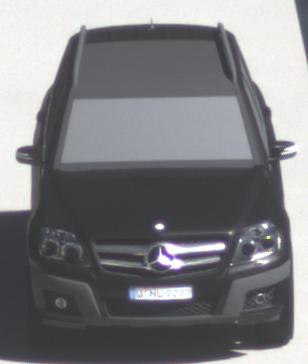
Make: Mercedes-Benz
Model: GLK 280
Detailed model: GLK-Class (204)
Model produced from: 2008/10
Model produced until: 2009/04
Doors: 5
Color: black
Road condition: wet road
Daytime: midday
Contrast: high contrast